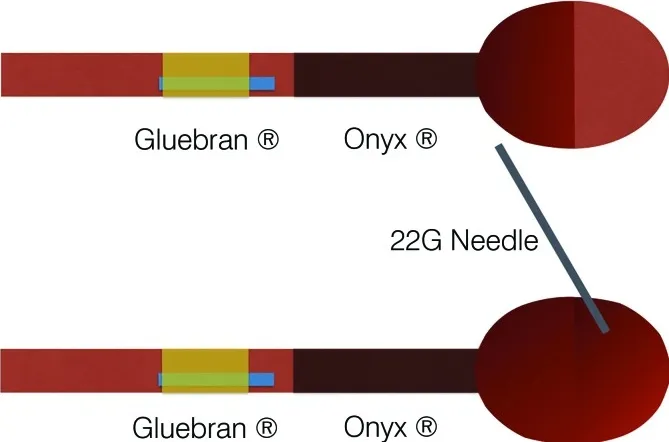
Withdrawal of both catheters.
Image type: pathology (immunostaining)